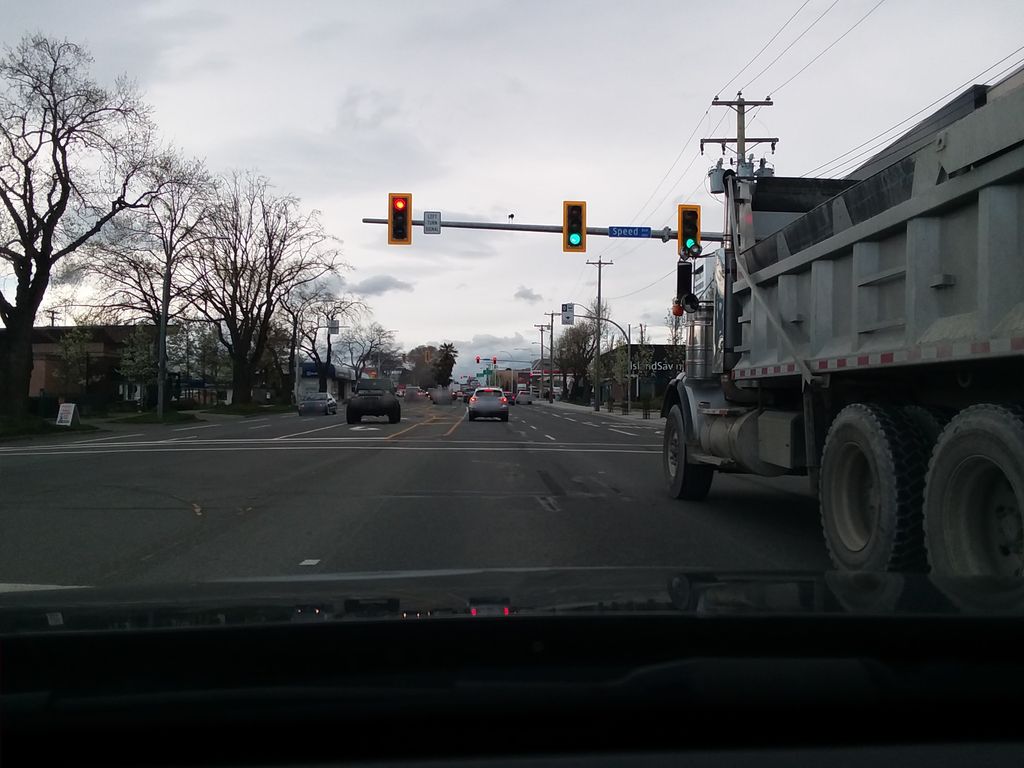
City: victoria